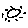
Label: sun